Question: please look at the following screenshot

As you see there are two certificates. All are mine, with maching user's ID and common name.
Whenever I build the application and launch it in Xcode for device I receive the fatal, that this certificate is duplicated. So I delete the expired one and launch the application again - it's being installed and debugged on device without any problems.
But when I launch other project or reboot that expired certificate is shown in the keychain again and again and it's becoming a little bit annoying.
What causes that the expired certificate is being readded to the keychain? How can I dissable it?
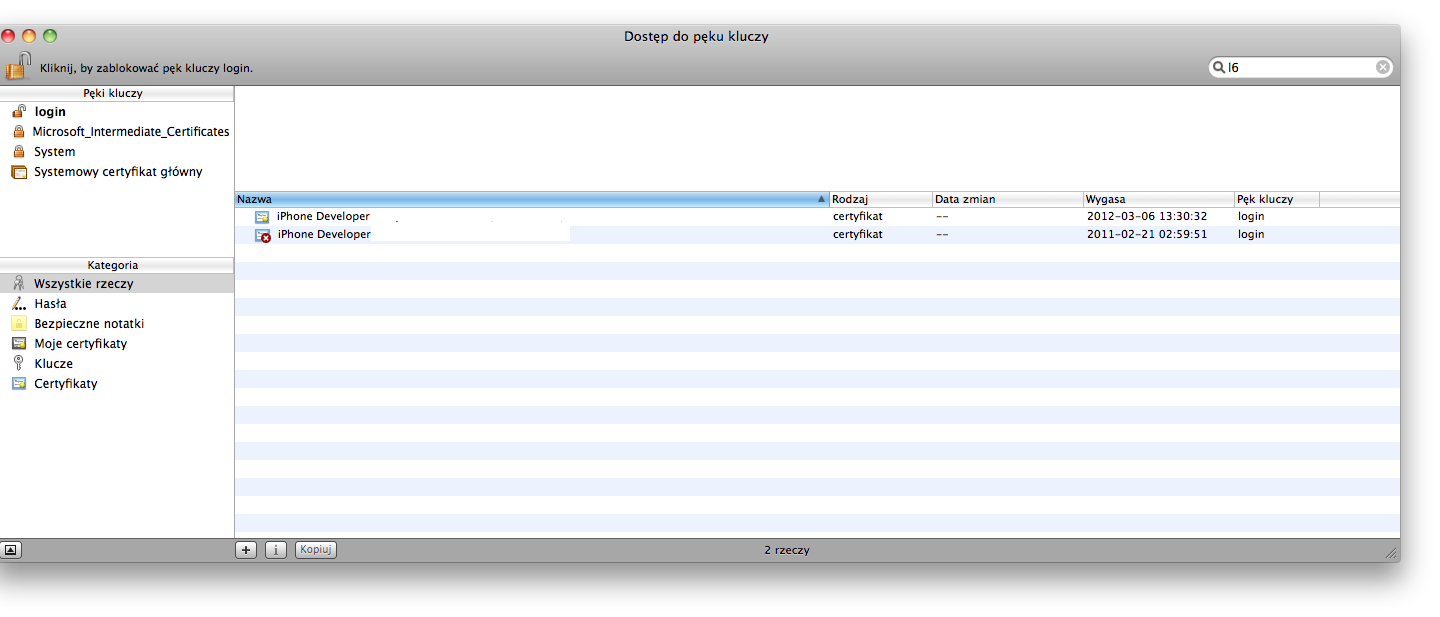
Answer: This is a known bug in Xcode 4. Xcode restores the deleted profile on restart everytime. See <URL> for more information about this. I have the problem too, but still don't know how to solve it.